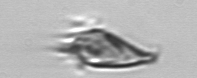
Label: Paratontonia_gracillima